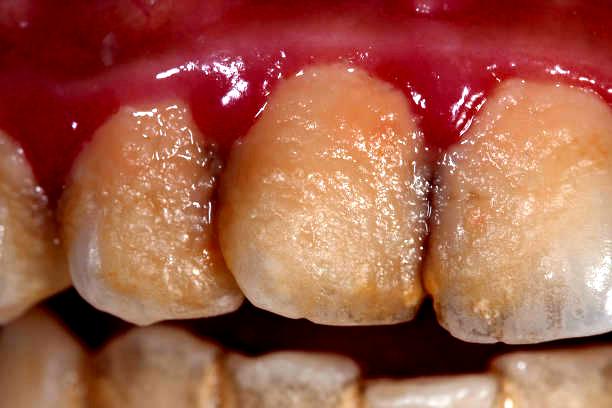
Condition: Gingivitis